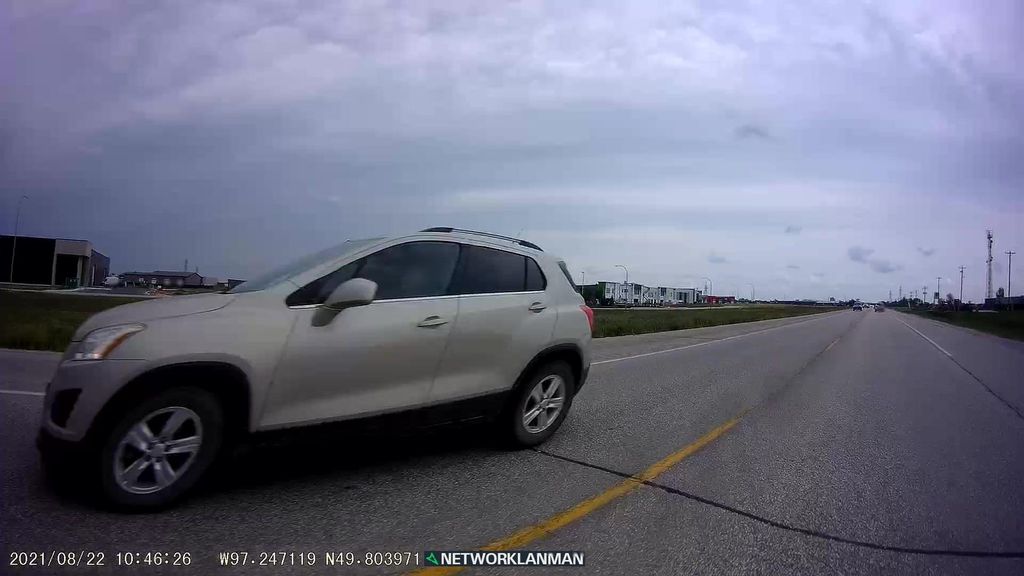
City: winnipeg